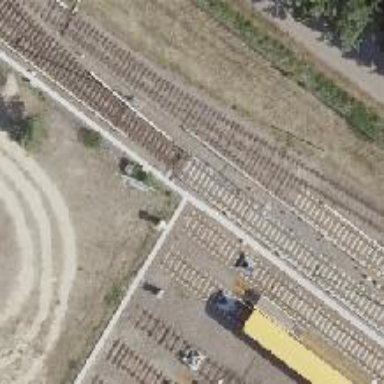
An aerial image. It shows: Yard area with electrified bottom rail.